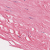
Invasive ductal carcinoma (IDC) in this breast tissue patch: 0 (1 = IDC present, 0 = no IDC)